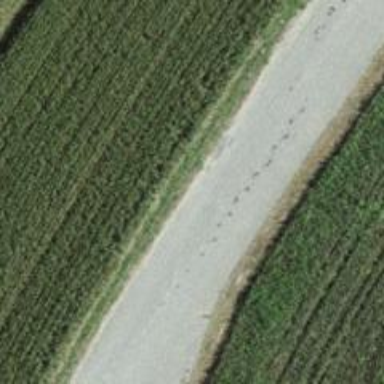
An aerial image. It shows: Paved track with Grade 1 surface.